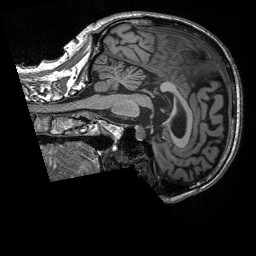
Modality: T1w
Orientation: sagittal
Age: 74
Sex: male
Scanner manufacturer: siemens
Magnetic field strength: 3 T
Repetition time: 2.4 s
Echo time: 0.00226 s